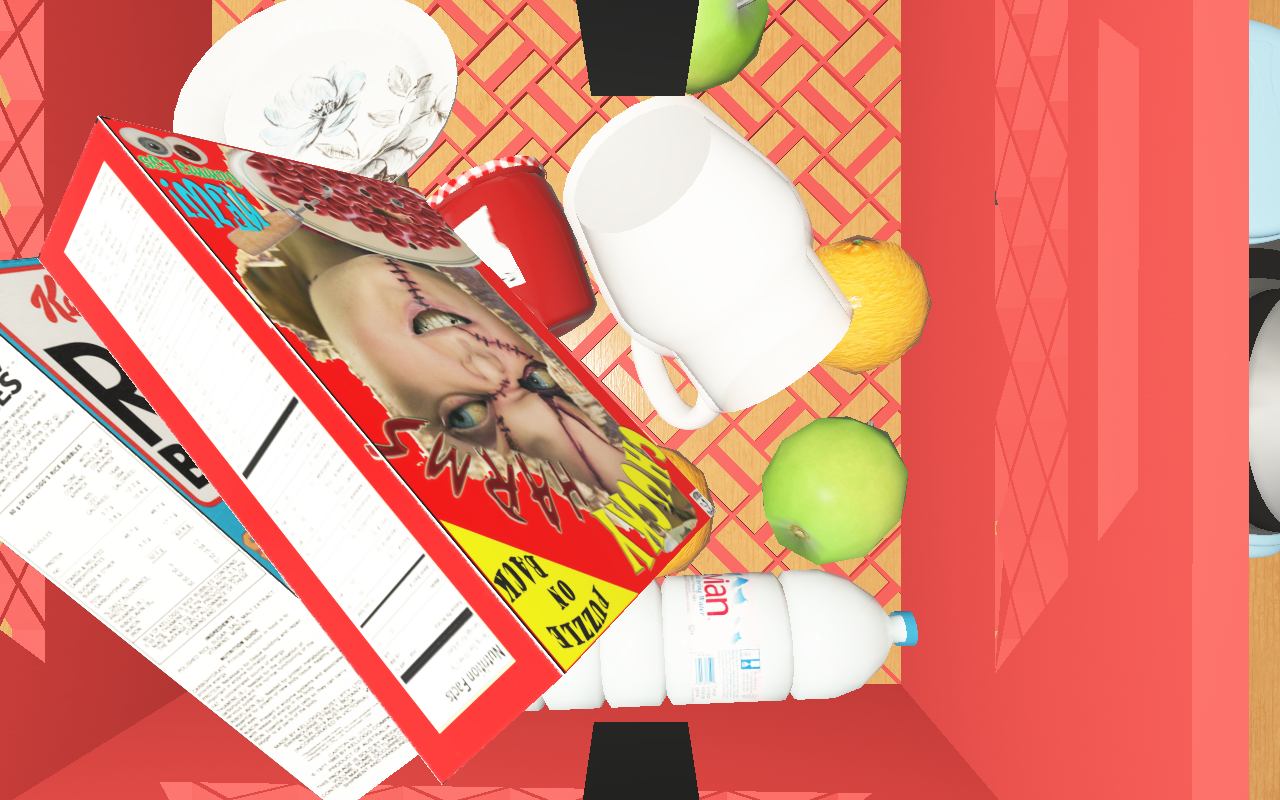
Objects in the scene:
water bottle
apple
apple
orange
orange
glass
wineglass
cereal box
cereal box
biscuit box